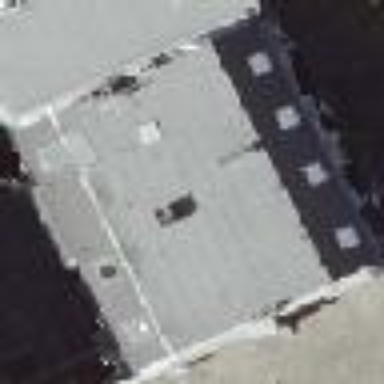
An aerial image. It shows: Residential building with double saltbox roof shape.